Question: Can someone explain the bottom four network requests shown below for Typekit?
What I don't understand is:
- Why do they show '0 B' for size but '17.2 KB' (et al) for content?- Are there really four HTTP requests occurring for these font files?
The same data is reported regardless of whether compression is enabled.
Dev Tools says the calls are being initiated by Modernizr in the line below that reads 'bool = node.offsetTop === 9;'
'''
tests['touch'] = function() {
var bool;
if (('ontouchstart' in window) || window.DocumentTouch && document instanceof DocumentTouch) {
bool = true;
} else {
injectElementWithStyles(['@media (', prefixes.join('touch-enabled),('), mod, ')', '{#modernizr{top:9px;position:absolute}}'].join(''), function(node) {
bool = node.offsetTop === 9;
});
}
return bool;
};
'''

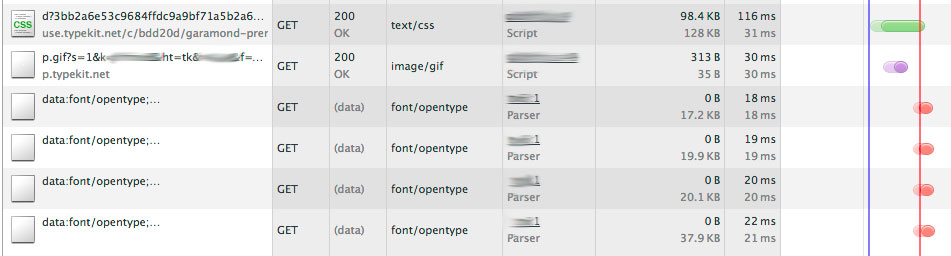
Answer: They are 'base64'ed - that means that the files were converted to a <URL>, and then inlined in the file. 0Bs were used for downloading the request, since it was embedded in another file, but the content of that data URI was 17.2KB